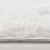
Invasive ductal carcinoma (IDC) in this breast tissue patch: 0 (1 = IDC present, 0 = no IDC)